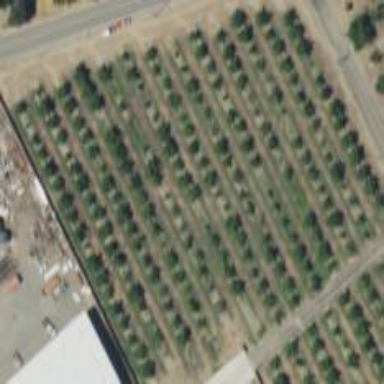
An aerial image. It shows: Orchard.